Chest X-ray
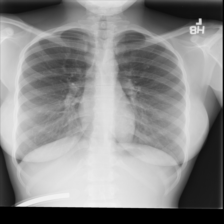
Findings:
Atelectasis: negative
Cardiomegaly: negative
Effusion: negative
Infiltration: negative
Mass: negative
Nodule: negative
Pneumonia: negative
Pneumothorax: negative
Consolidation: negative
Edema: negative
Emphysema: negative
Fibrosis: negative
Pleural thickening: negative
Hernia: negative